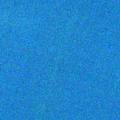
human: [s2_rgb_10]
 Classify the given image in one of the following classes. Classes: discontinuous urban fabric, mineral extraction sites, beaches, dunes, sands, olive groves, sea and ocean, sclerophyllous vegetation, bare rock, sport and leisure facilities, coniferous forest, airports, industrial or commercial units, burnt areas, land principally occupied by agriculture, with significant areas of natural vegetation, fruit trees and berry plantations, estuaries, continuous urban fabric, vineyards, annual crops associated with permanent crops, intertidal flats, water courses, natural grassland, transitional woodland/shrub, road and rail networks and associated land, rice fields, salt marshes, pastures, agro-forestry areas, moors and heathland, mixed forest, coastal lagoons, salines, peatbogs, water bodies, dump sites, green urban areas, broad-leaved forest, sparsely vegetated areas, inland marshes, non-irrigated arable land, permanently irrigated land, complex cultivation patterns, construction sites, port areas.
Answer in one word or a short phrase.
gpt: sea and ocean